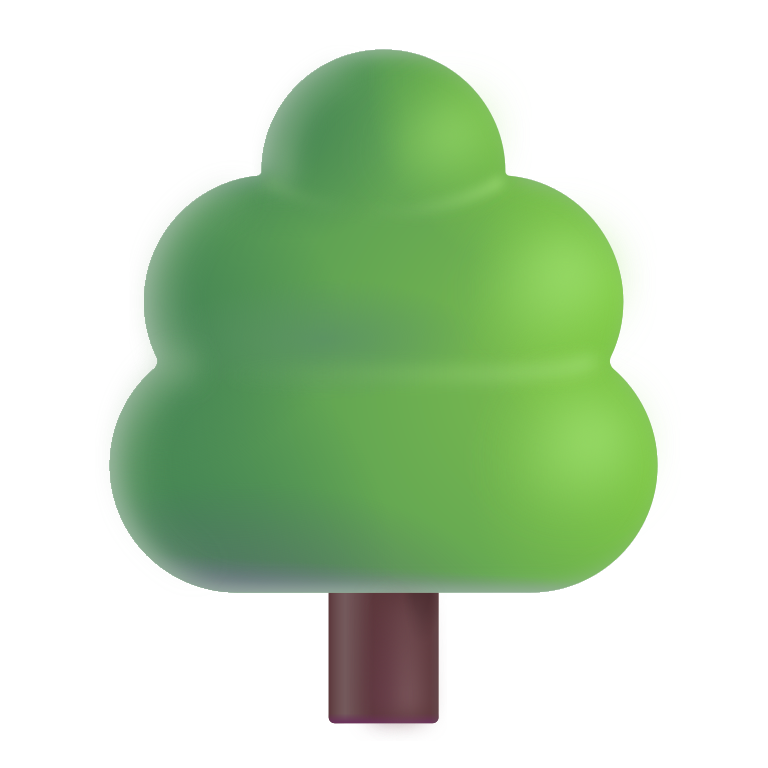
deciduous tree color